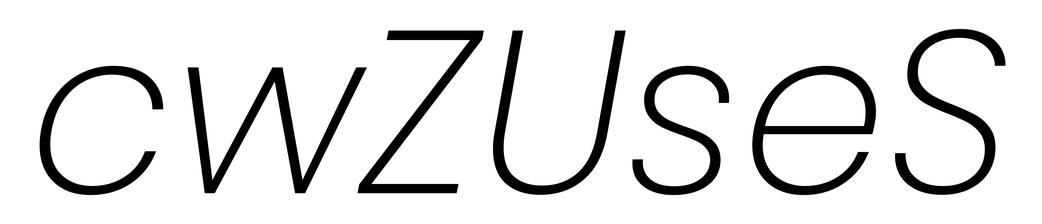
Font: Poppins-ExtraLightItalic